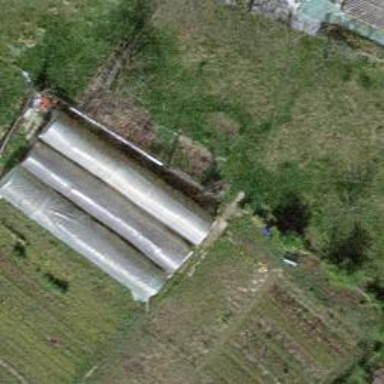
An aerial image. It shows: Area dedicated to greenhouse horticulture.